Field crop: maize
Growth stage: 2
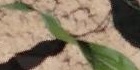
Species: maize